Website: macys
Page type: delivery-shipping
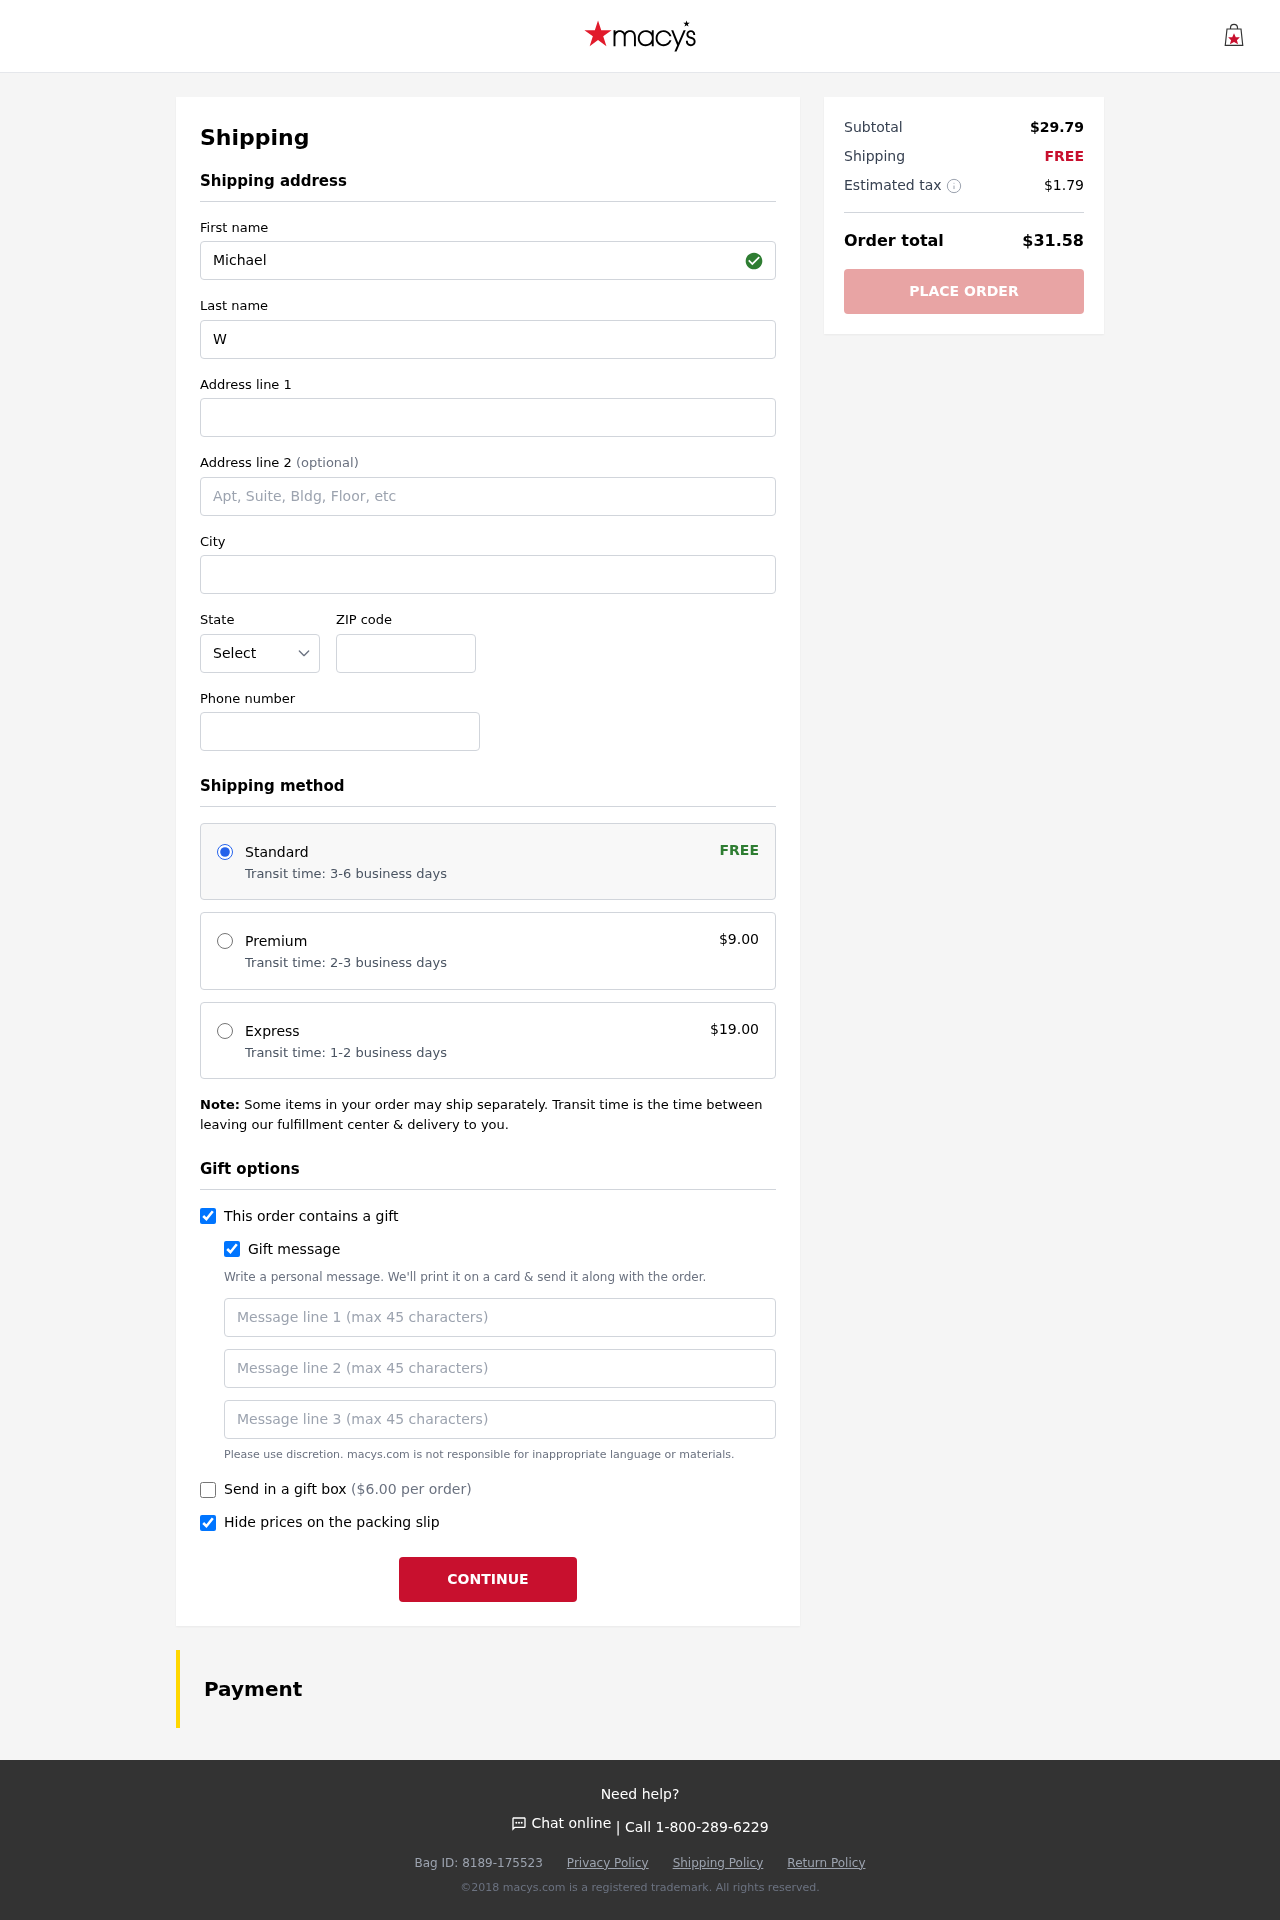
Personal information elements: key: PII_STATE_ABBR
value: MI
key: PII_FIRSTNAME
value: Michael
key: PII_LASTNAME
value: Walker
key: PII_STREET
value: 74075 Davis Loaf Suite 495
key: PII_CITY
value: Jessicamouth
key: PII_POSTCODE
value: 02304
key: PII_PHONE
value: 3152955491
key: PII_GIFT_MESSAGE
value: Happy birthday, Brett! I couldn't resist grabbing these gorgeous heels for you—I know how much you love stepping out in style. Can't wait to see you rock them at your party!  Michael
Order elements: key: ORDER_SHIPPING_STANDARD
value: Transit time: 3-6 business days
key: ORDER_SHIPPING_COST
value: FREE
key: ORDER_SHIPPING_PREMIUM
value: Transit time: 2-3 business days
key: ORDER_SHIPPING_PREMIUM_PRICE
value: $9.00
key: ORDER_SHIPPING_EXPRESS
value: Transit time: 1-2 business days
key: ORDER_SHIPPING_EXPRESS_PRICE
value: $19.00
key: ORDER_GIFT_BOX_PRICE
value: ($6.00 per order)
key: ORDER_SUBTOTAL
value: $29.79
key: ORDER_SHIPPING_COST2
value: FREE
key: ORDER_TAX
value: $1.79
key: ORDER_TOTAL
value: $31.58